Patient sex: F
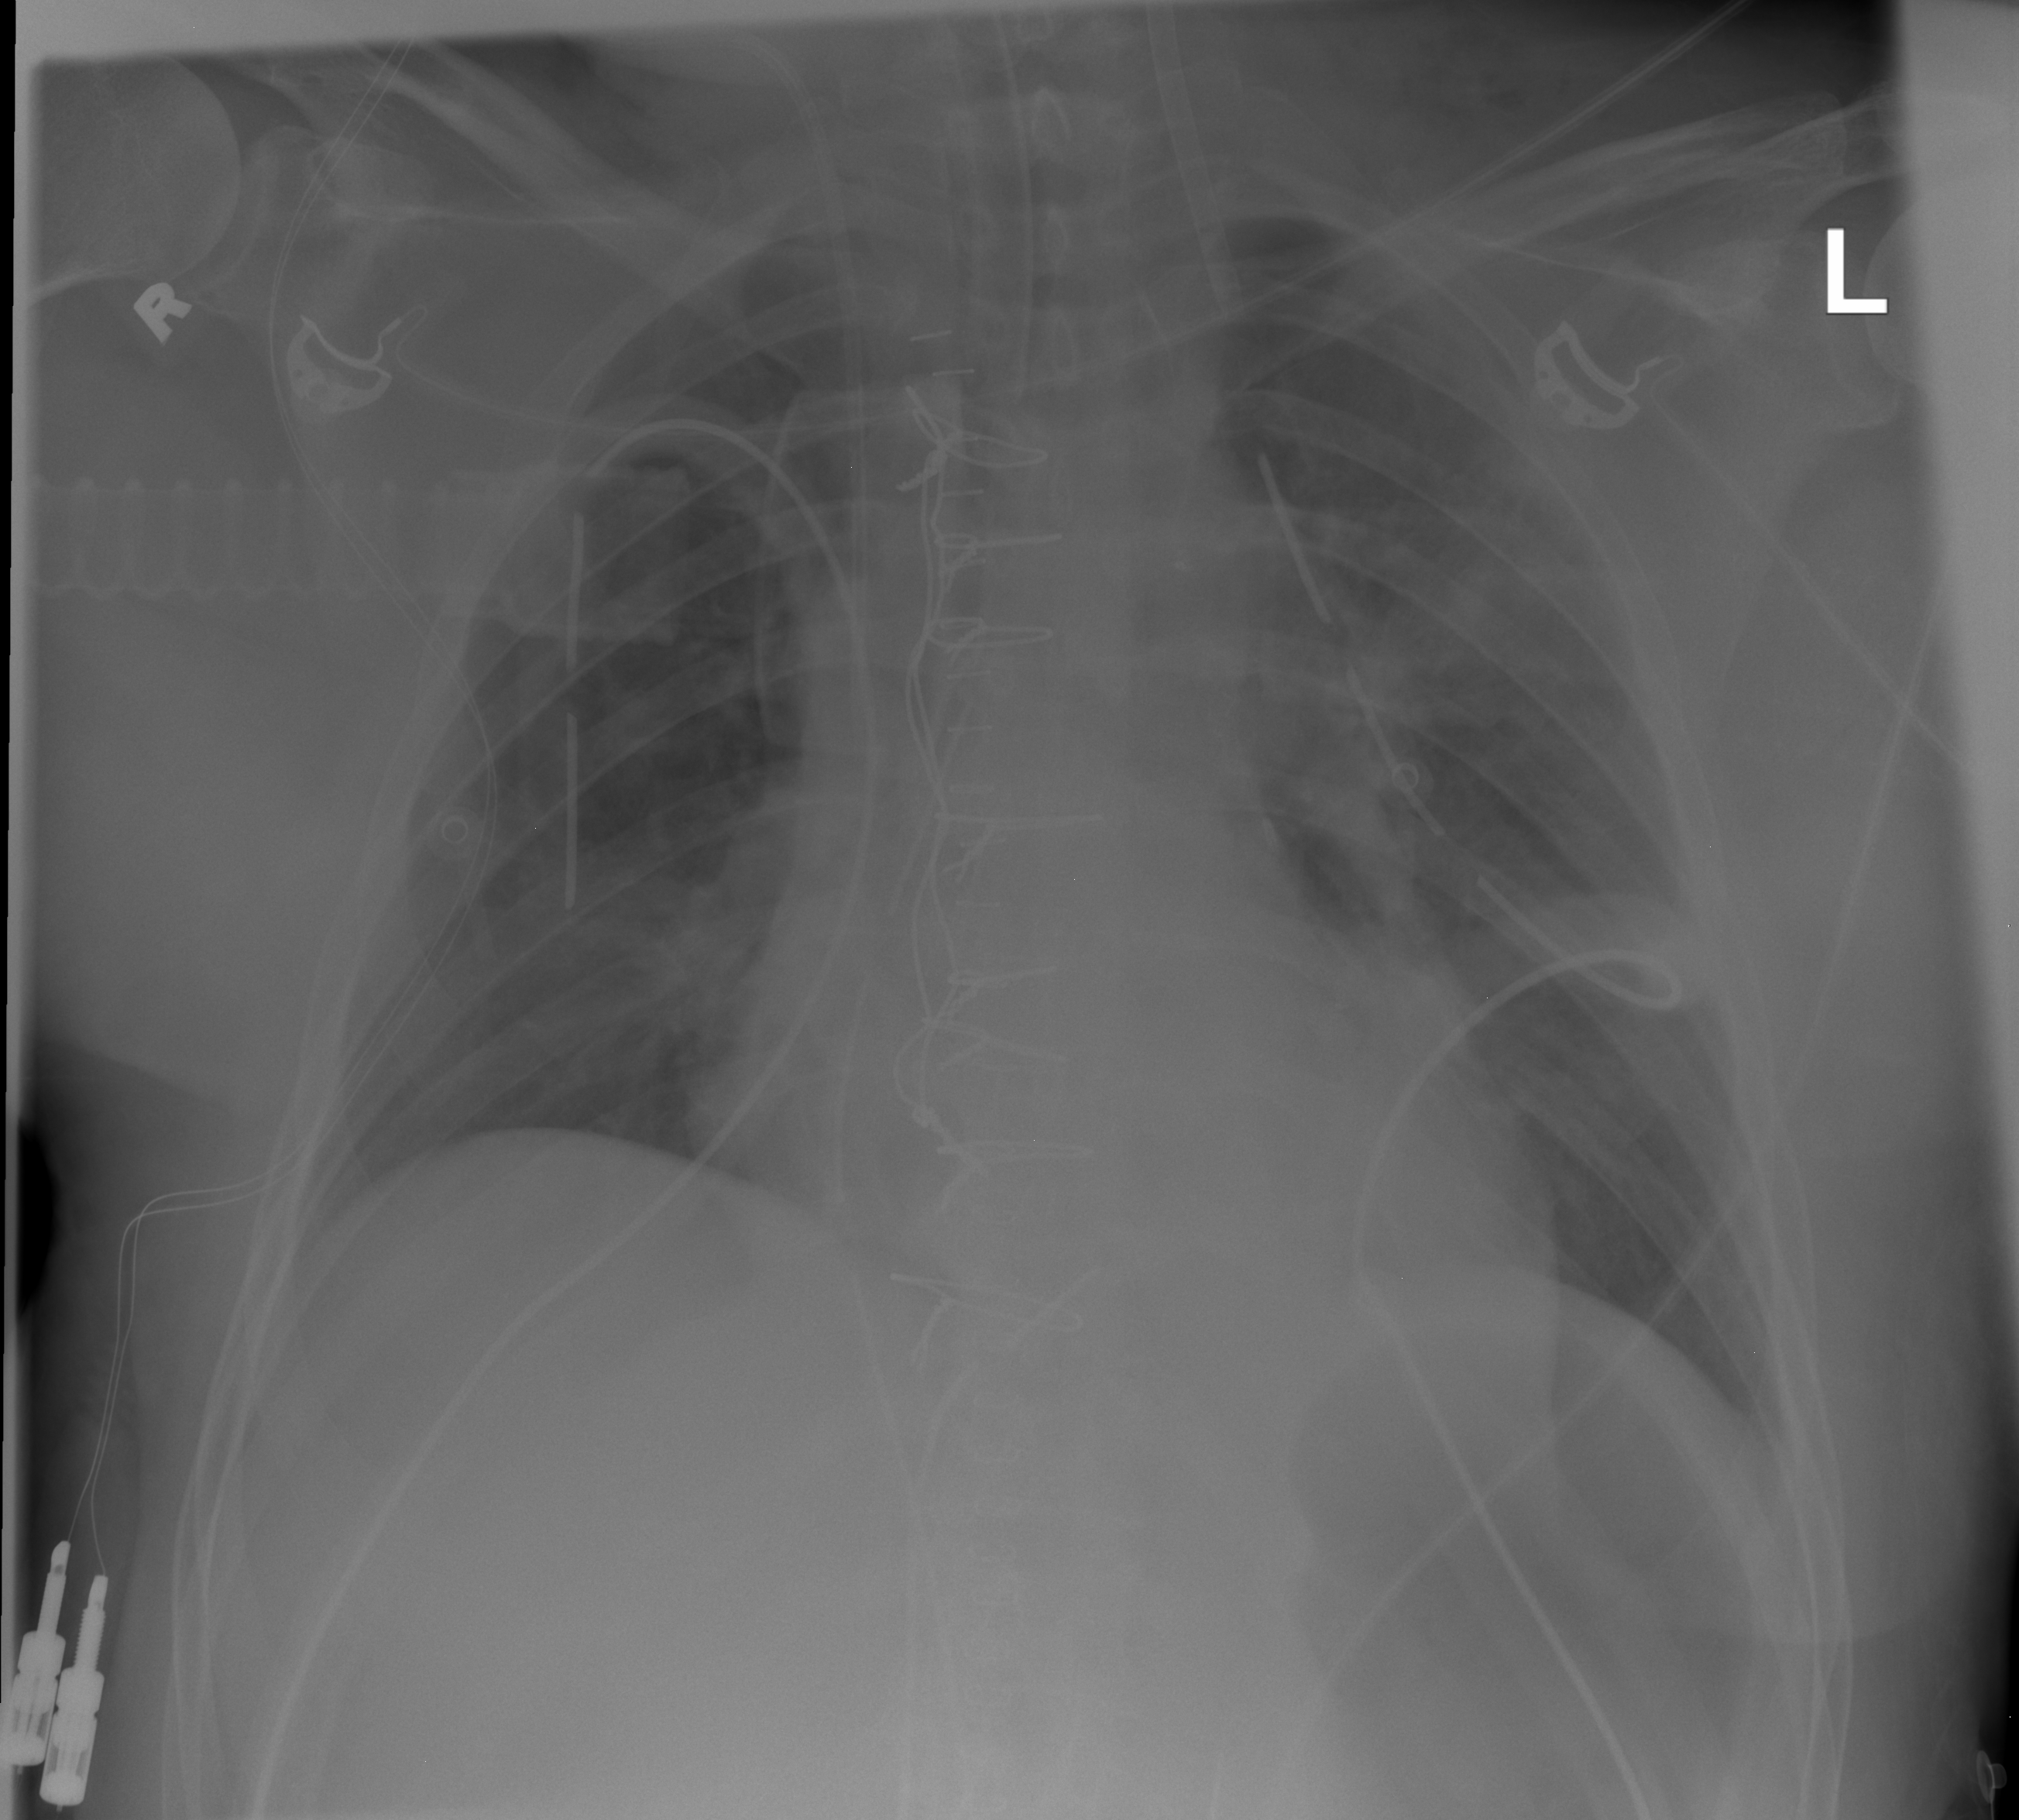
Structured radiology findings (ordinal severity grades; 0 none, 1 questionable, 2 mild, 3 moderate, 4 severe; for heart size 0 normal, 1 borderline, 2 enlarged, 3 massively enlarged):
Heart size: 2
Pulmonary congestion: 1
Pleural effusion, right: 0
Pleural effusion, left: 0
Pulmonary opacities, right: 0
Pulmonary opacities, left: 0
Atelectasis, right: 2
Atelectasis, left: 2